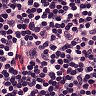
Metastatic tissue present: no